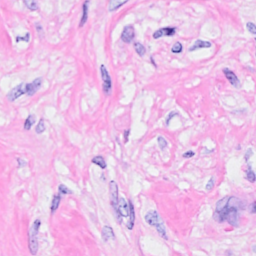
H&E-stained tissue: Breast